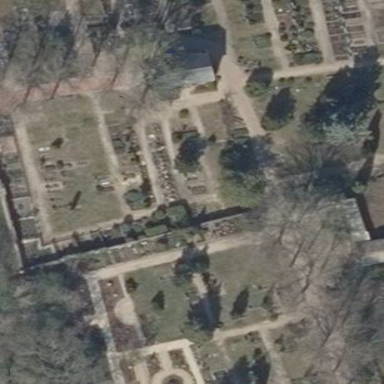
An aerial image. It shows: Cemetery.